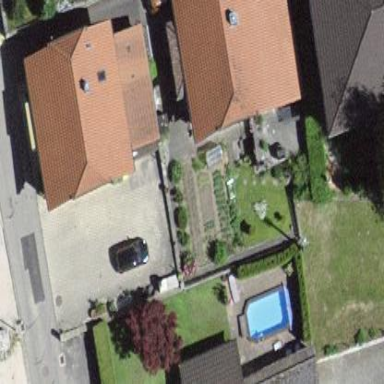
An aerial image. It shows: Residential building.